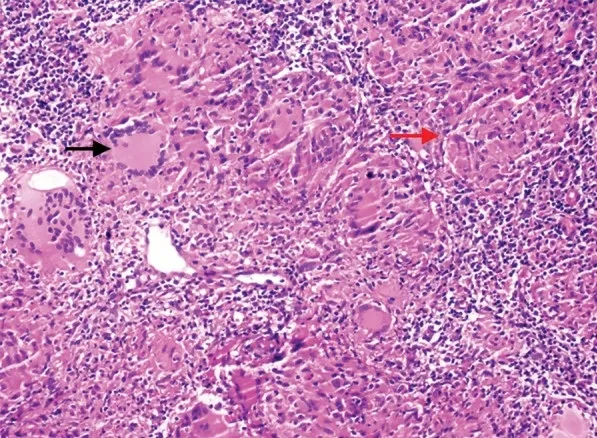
Langhans-type giant cells (black arrow), granulomas composed of epithelioid histiocytes (red arrow) (H&E 200*).
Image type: pathology (h&e)